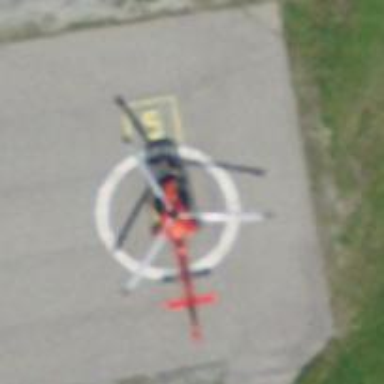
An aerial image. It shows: Image showing helipad at airport.